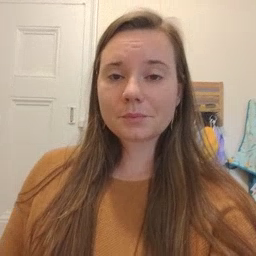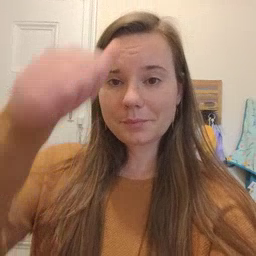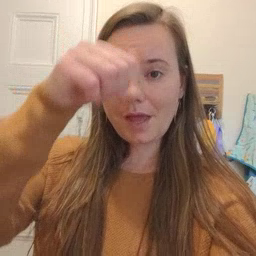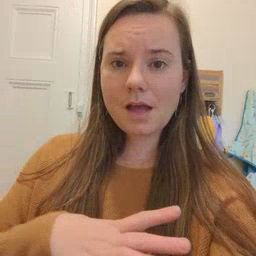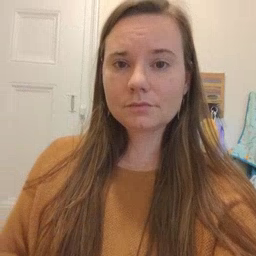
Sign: man